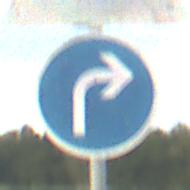
Verkehrszeichen: VorgeschriebeneFahrtrichtungRechts
Zusatzzeichen oben: Arbeitsstelle
Umgebung: Outdoor, RoadRail
Tageszeit: SunriseSunset
Wetter: PartlyCloudy
Licht: Natural
Jahreszeit: NotSpecified
Kontrast: MediumContrast